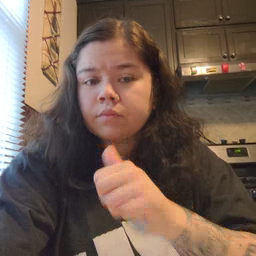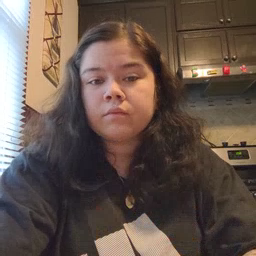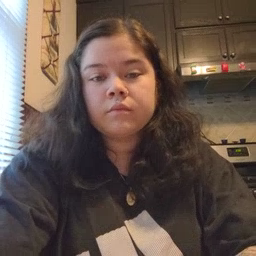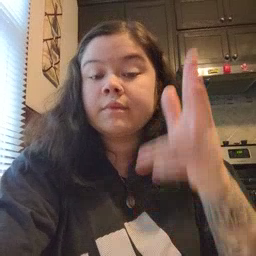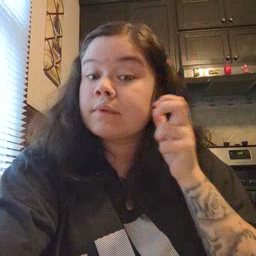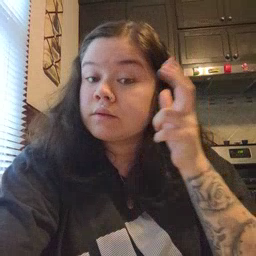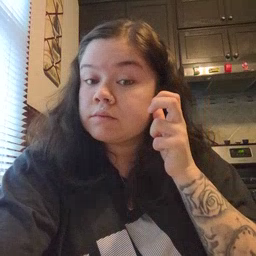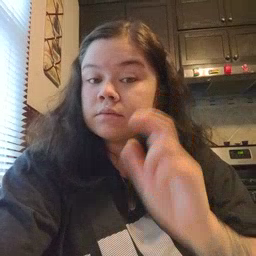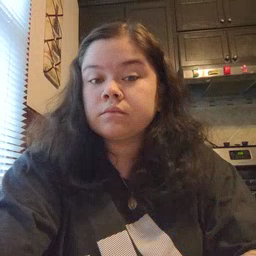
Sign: listen